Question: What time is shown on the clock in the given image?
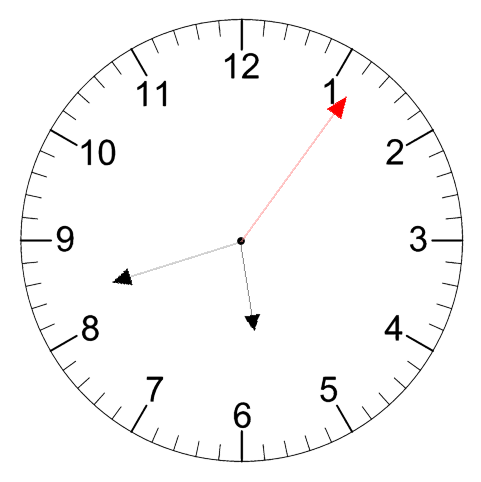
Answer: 05:42:06